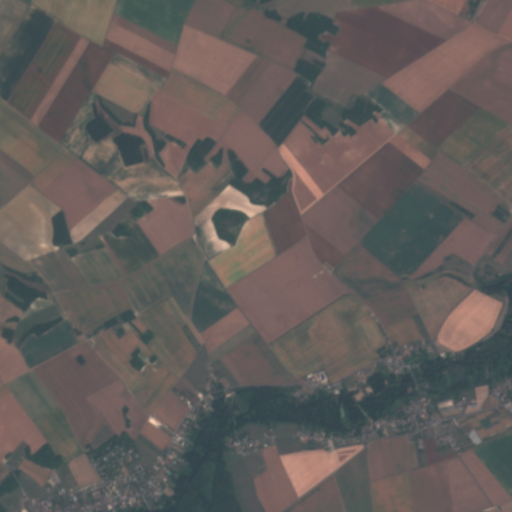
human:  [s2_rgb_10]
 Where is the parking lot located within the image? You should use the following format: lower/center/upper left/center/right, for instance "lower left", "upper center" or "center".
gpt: The parking lot is located in the lower right of the image.
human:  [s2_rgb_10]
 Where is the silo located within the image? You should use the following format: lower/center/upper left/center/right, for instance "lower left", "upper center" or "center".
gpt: The silo is located in the lower left of the image.
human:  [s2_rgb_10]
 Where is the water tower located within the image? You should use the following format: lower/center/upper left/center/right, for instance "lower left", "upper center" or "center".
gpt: The water tower is located in the lower left of the image.
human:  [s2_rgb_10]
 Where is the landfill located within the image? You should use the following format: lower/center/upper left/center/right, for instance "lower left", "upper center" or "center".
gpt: There is no landfill in the image.